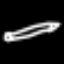
Label: pencil